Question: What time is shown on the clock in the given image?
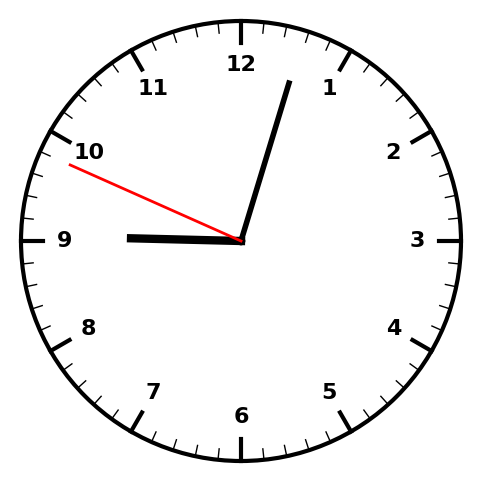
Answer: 09:02:49